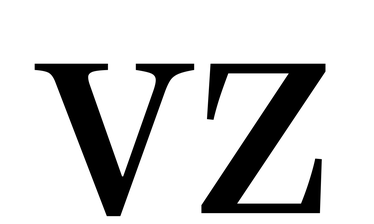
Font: LibreCaslonText_Regular